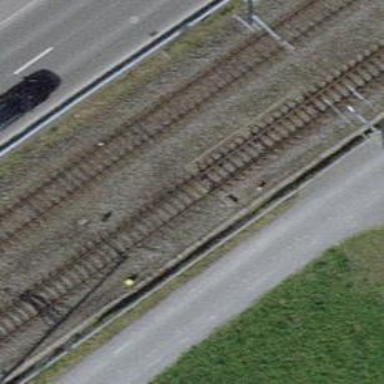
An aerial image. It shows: Railway switch.